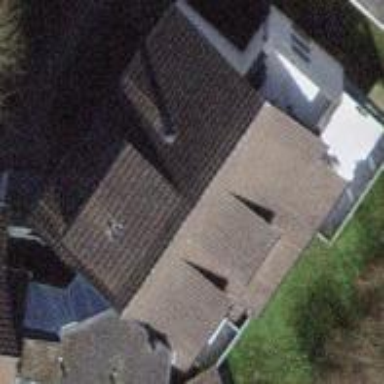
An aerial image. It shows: Building with gabled roof.